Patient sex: M
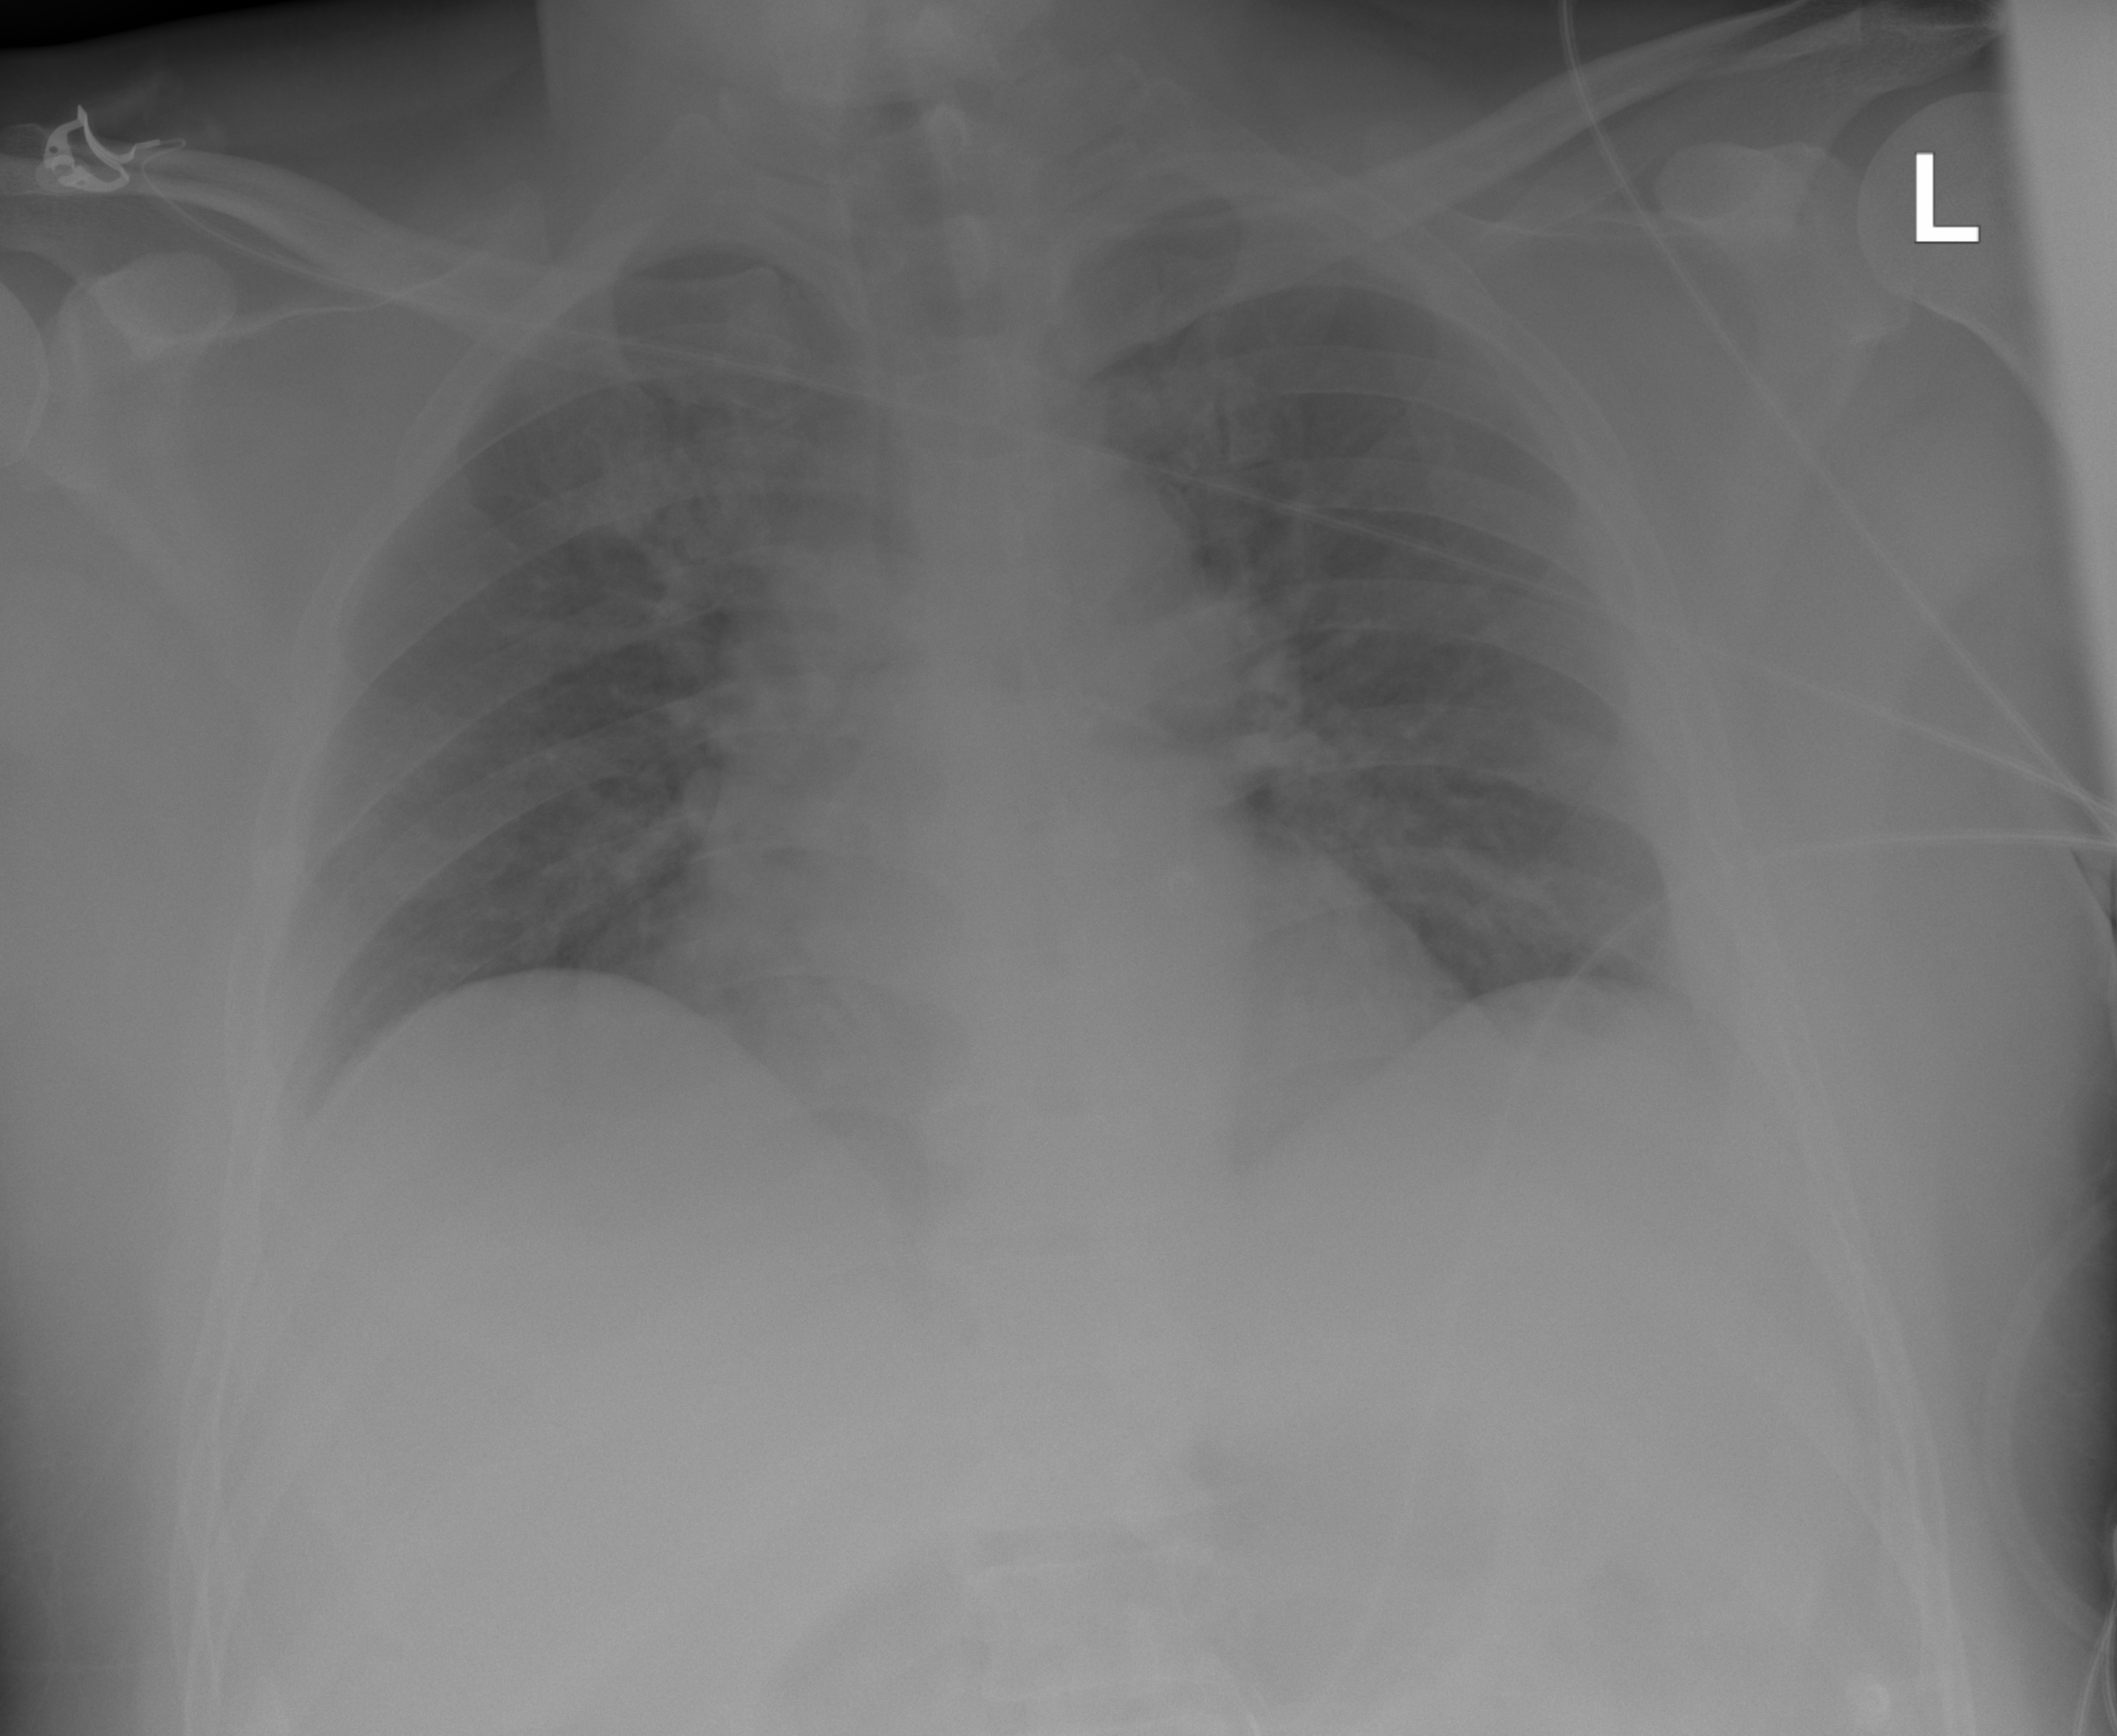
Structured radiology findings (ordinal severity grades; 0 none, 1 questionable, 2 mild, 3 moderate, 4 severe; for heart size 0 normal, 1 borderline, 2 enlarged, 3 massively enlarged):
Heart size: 2
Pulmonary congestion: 3
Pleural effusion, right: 0
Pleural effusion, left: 2
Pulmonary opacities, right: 0
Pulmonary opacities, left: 0
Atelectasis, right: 0
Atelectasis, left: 0